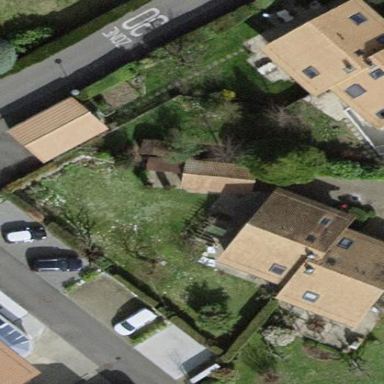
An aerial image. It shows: Garden surrounded by fence.